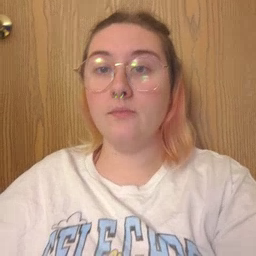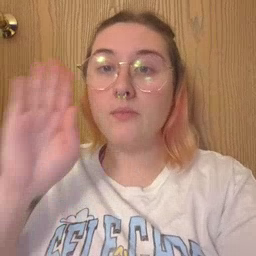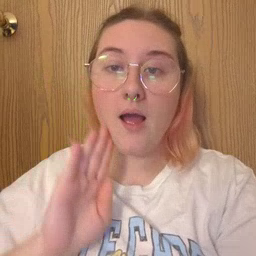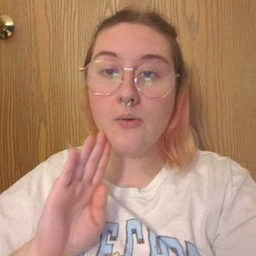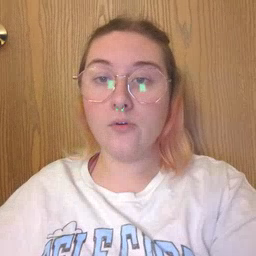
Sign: brown